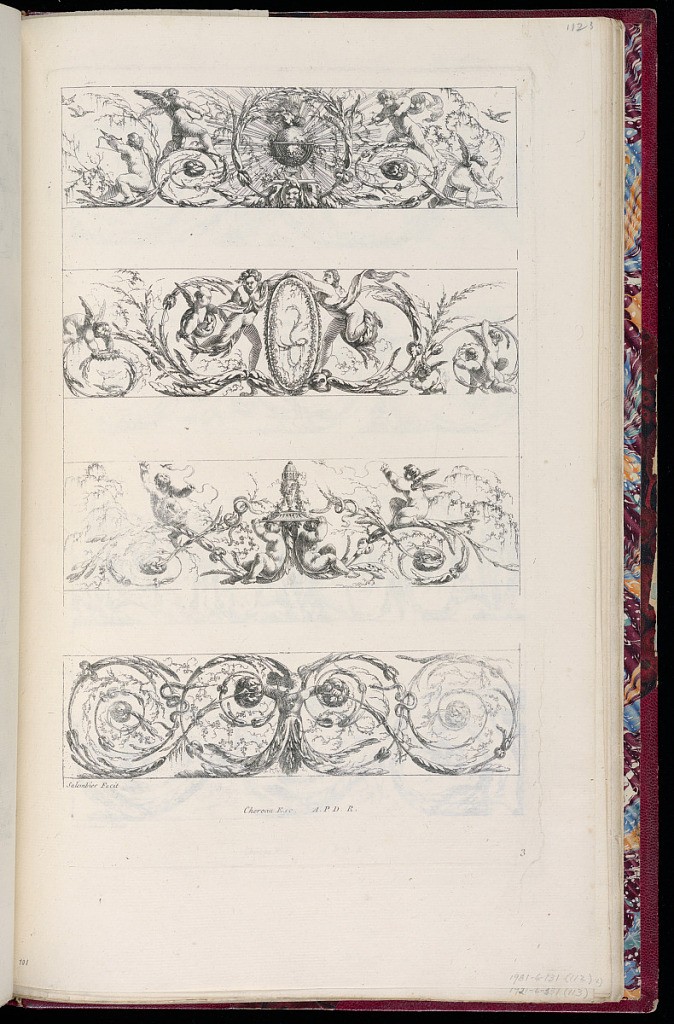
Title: Designs for Friezes
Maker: Henri Sallembier, French, ca. 1753 - 1820
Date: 1777-1778
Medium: Etching on off-white laid paper
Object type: Print
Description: Four designs for friezes decorated with ornament motifs including a radiating orb, mascaron, winged putti, frolicking nude women, snakes, ewers, birds, and rosettes. The plate is signed and numbered.